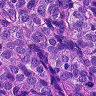
Metastatic tissue present: yes